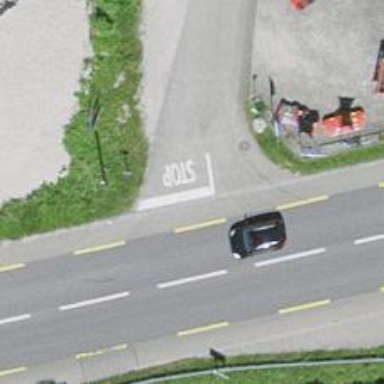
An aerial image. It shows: Road with stop sign.